Question: I have an excel on a shared drive and my application is using an Oledb connection to read data from the excel into a DataGridView.
'''
cn = New System.Data.OleDb.OleDbConnection("provider=Microsoft.ACE.OLEDB.12.0;" + "data source=" + skuPath + ";Extended Properties=""Excel 12.0;HDR=YES;""")
q1 = "select * from [" + year + "$B4:AM300]"
da = New System.Data.OleDb.OleDbDataAdapter(q1, cn)
Try
cn.Open()
da.Fill(ds, "Table1")
Catch e As OleDb.OleDbException
Dim errorMsg As String
Dim i As Integer
errorMsg = ""
For i = 0 To e.Errors.Count - 1
errorMsg += "Index #" & i.ToString() & ControlChars.Cr _
& "Message: " & e.Errors(i).Message & ControlChars.Cr _
& "NativeError: " & e.Errors(i).NativeError & ControlChars.Cr _
& "Source: " & e.Errors(i).Source & ControlChars.Cr _
& "SQLState: " & e.Errors(i).SQLState & ControlChars.Cr
Next i
End Try
cn.Close()
dt = ds.Tables(0)
'''
When the excel file is already open by another user you get this notification in excel:

And in those situations my code returns this error on the last line:
'''
An unhandled exception of type 'System.IndexOutOfRangeException' occurred in System.Data.dll
Additional information: Cannot find table 0.
'''
So i understand is that because the file is in use then the entire connection returns nothing and data table is therefore empty.
I found a few way of determining if a file is in use or not but nothing regarding how to read from a file in use.
Is it possible? and if so how?
Please remember i only need to read the file and if its possible to always open it as a readonly that would awesome!
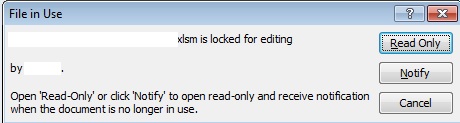
Answer: You can't. You have to close the open file before read it even if you use the ODBC(read only).
Ref: <URL>